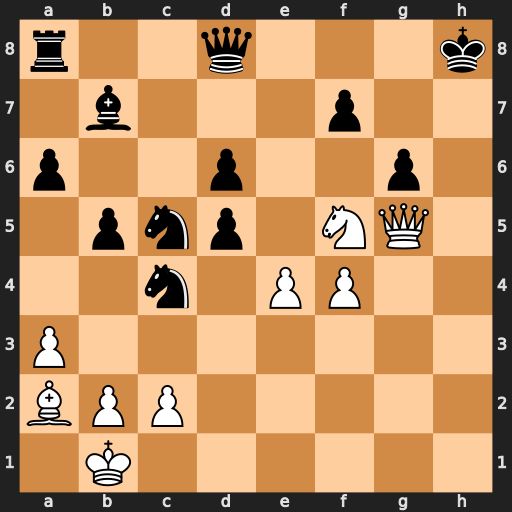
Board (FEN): r2q3k/1b3p2/p2p2p1/1pnp1NQ1/2n1PP2/P7/BPP5/1K6
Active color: w
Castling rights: -
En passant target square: -
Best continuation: Qh6+ Kg8 Qg7#